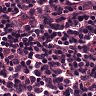
Metastatic tissue present: no